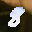
Label: 8